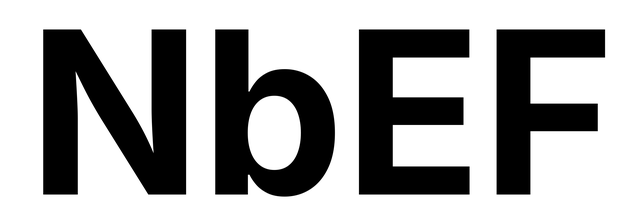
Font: Inter_Bold